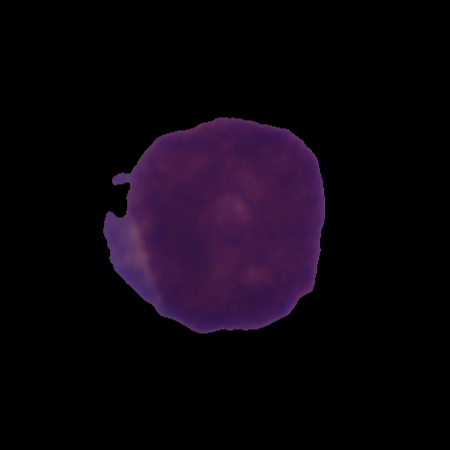
Label: cancer